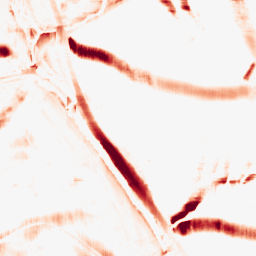
Category: morphological
Decomposition family: rolling_ball
Decomposition parameters: radius: 10
Upsampling method: bilinear
Upsampling parameters: scale: 2
Upsampling scale: 2